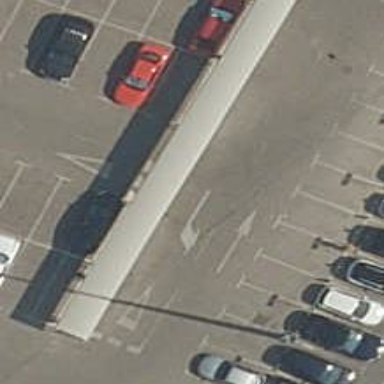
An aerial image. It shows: Asphalt parking aisle designated as service road.